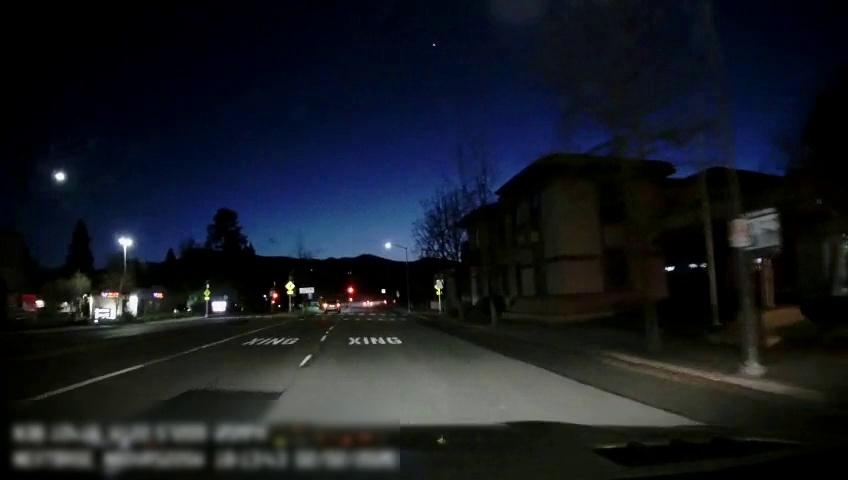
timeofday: Night
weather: Other
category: Drivable Space
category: Vehicles | Car
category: Vehicles | SUV
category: Vehicles | Truck
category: Lanes | Alternate Lane
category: Lanes | Alternate Lane
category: Traffic | Signs
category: Traffic | Signs